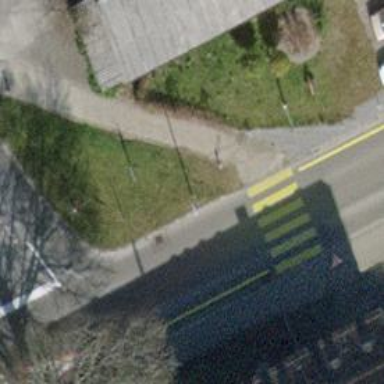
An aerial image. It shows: Openable double cycle barrier.